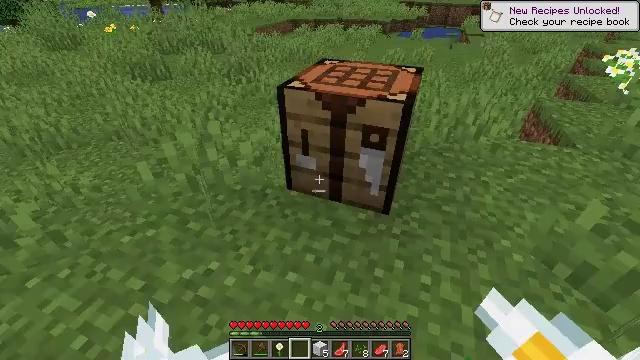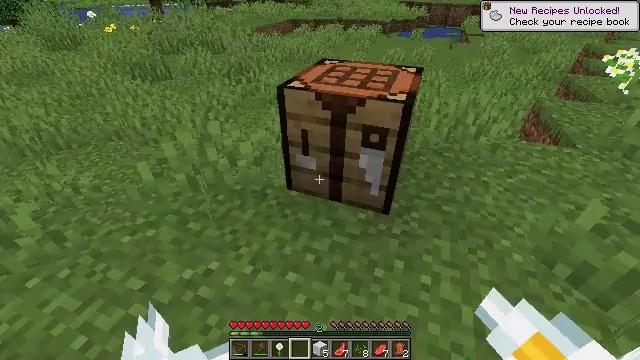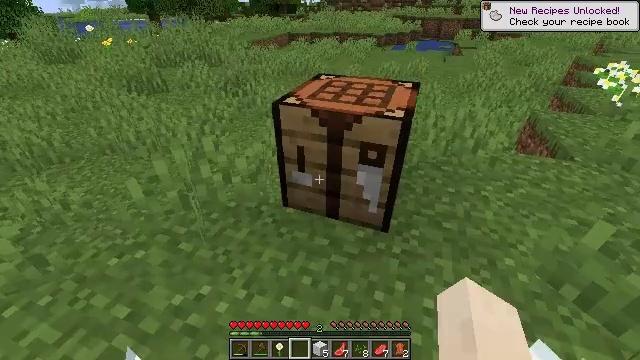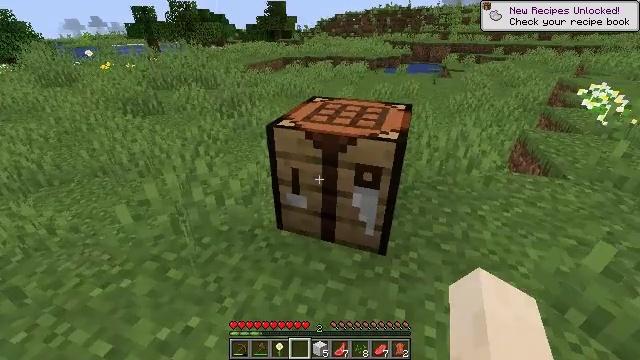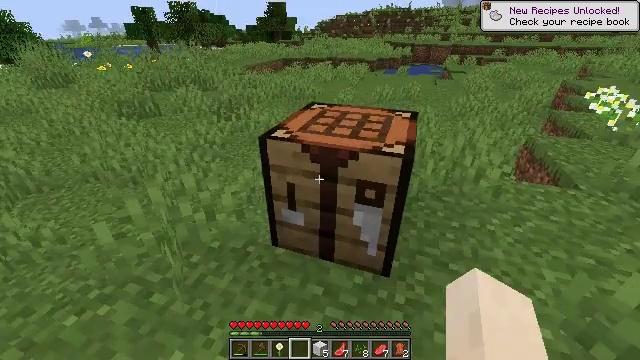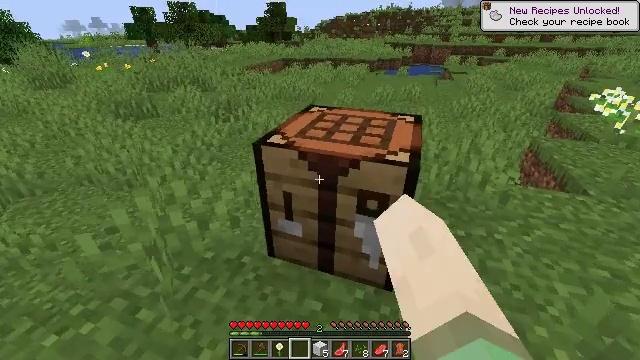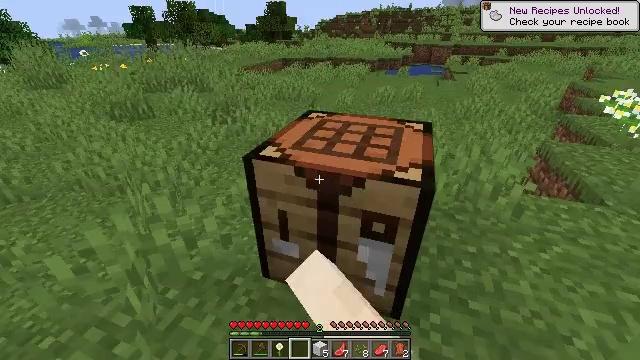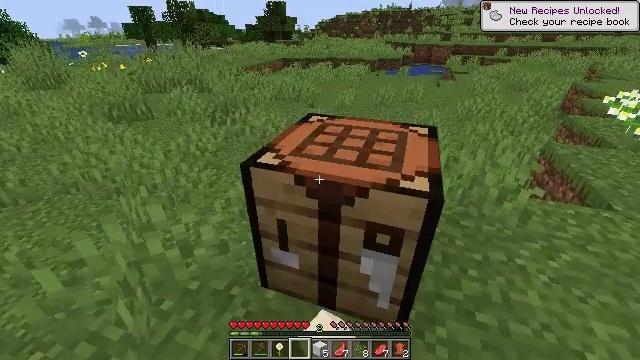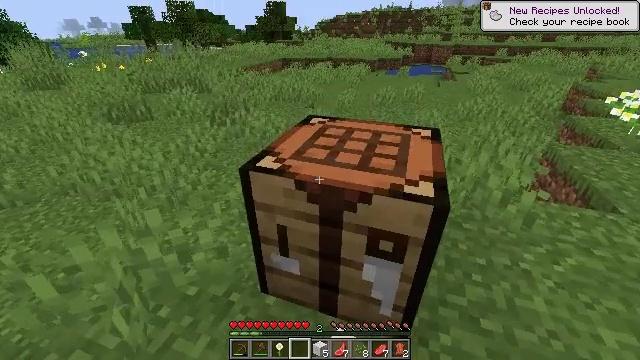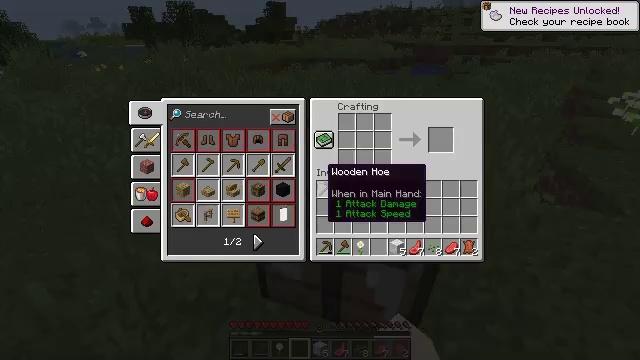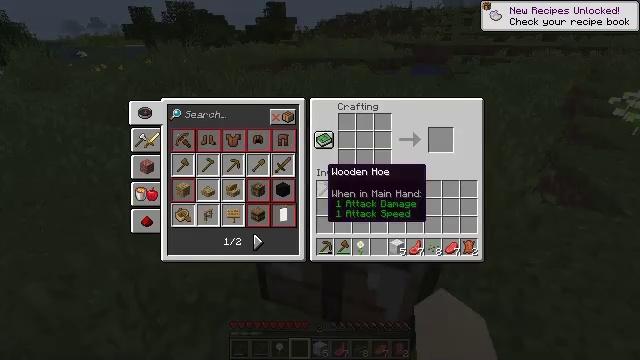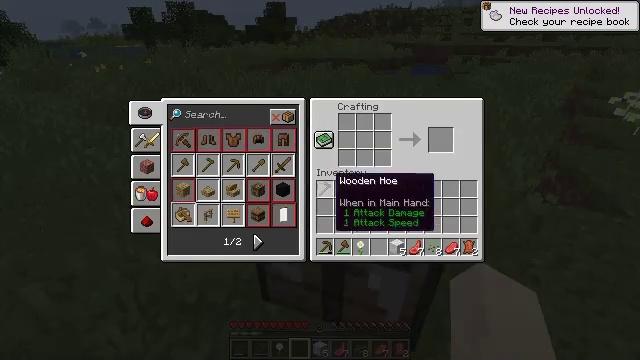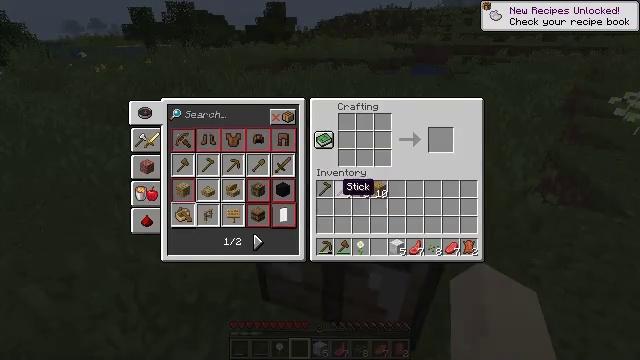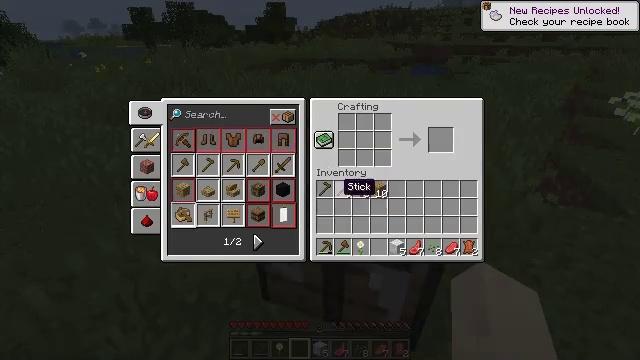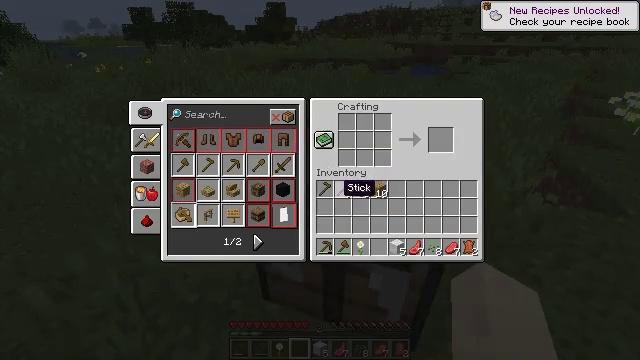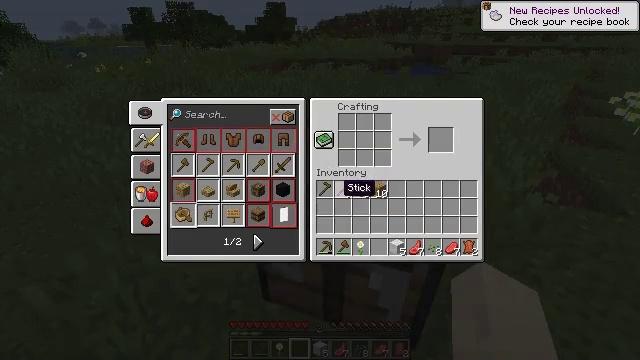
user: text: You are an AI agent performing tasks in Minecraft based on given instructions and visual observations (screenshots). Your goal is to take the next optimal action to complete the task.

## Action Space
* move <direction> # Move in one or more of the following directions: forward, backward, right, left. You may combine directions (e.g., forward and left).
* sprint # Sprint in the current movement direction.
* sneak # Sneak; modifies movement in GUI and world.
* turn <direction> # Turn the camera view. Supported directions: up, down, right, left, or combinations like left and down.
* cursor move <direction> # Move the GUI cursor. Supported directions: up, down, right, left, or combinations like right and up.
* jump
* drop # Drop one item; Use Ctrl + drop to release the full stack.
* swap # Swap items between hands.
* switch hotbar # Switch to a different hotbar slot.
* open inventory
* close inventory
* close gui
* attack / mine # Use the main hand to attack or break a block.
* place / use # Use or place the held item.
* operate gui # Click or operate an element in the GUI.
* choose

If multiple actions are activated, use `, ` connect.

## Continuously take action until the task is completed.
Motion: motion action
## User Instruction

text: Combine wooden planks and a stick to craft a wooden sword.
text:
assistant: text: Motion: no_op
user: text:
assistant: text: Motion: move forward, turn up
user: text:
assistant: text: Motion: move forward, turn right and up
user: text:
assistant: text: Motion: move forward, use / place
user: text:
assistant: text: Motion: move forward, use / place
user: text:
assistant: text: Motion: use / place
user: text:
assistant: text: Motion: no_op
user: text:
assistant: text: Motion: no_op
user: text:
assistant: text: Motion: open gui
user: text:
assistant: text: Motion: no_op
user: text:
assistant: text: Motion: cursor move right and down
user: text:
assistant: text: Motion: no_op
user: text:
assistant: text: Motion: no_op
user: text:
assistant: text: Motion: no_op
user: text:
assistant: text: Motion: no_op
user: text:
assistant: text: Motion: no_op
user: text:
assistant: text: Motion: no_op
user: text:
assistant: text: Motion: no_op
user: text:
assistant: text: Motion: no_op
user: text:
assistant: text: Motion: cursor move left and up
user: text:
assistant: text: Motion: cursor move left
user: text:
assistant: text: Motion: cursor move left
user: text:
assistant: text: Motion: no_op
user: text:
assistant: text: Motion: no_op
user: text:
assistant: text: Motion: no_op
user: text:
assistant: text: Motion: no_op
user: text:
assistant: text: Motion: no_op
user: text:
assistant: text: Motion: no_op
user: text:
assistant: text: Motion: cursor move right
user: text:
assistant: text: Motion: cursor move right